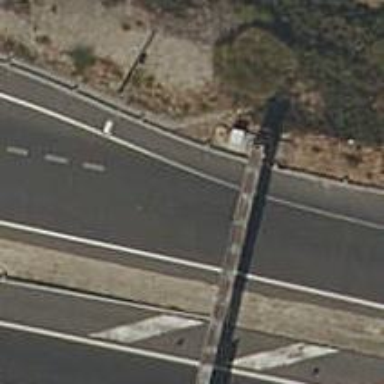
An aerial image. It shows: Asphalt motorway link.